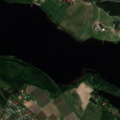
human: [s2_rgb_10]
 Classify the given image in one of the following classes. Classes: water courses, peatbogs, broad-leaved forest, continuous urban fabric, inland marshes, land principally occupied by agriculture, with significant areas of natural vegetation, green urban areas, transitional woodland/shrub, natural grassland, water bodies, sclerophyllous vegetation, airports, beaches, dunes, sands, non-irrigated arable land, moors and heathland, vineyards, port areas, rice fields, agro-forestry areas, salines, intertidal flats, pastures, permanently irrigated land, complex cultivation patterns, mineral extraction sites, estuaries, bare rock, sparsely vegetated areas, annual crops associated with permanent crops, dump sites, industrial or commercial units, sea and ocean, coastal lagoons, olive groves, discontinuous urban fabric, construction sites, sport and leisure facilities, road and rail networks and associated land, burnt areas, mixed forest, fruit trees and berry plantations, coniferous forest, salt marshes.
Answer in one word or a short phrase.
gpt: discontinuous urban fabric, non-irrigated arable land, land principally occupied by agriculture, with significant areas of natural vegetation, coniferous forest, water bodies